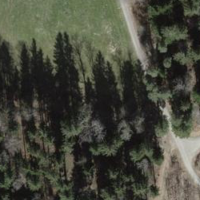
EUNIS habitat code: 43
Species observed at this site:
Prunus spinosa